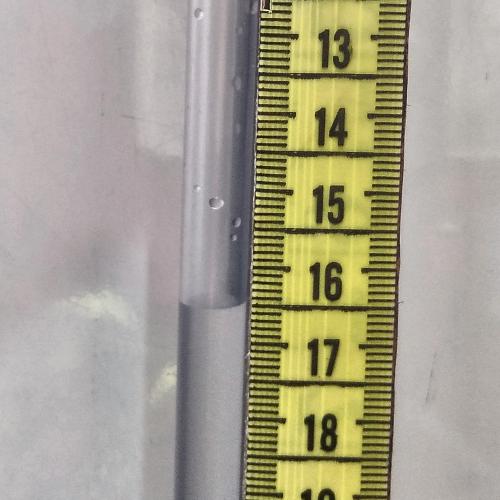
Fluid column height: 16.5 cm